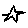
Label: star